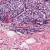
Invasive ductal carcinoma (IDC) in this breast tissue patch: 1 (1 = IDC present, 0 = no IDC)